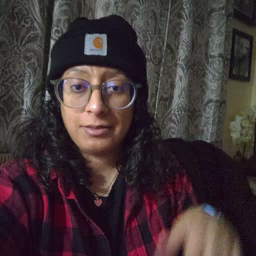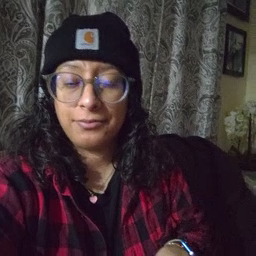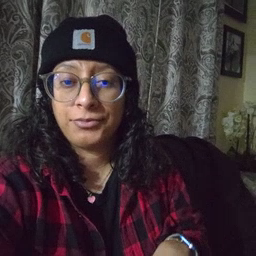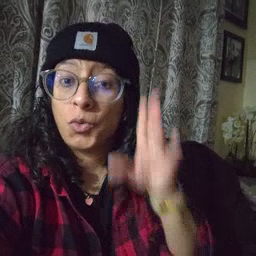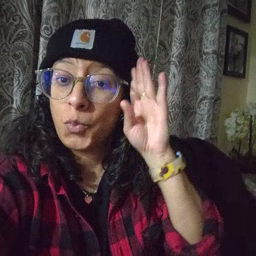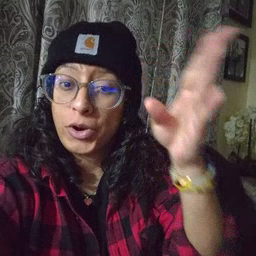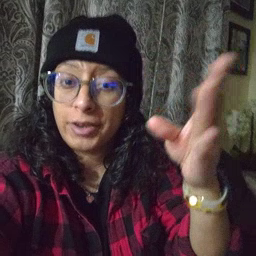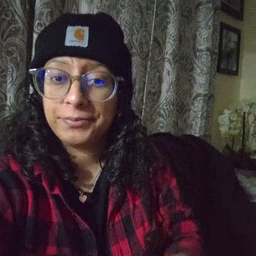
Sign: will